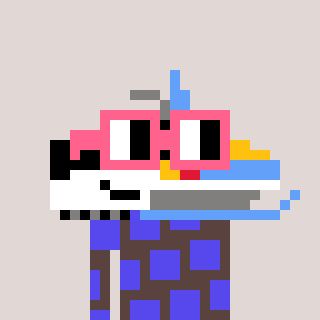
a pixel art character with square pink glasses, a snowmobile-shaped head and a darkbrown-colored body on a warm background